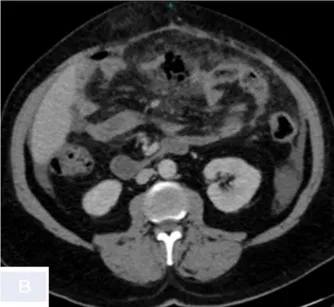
Abdominal CT scan. . (C) Axial CT image demonstrated a pneumoperitoneum and significant fat stranding surrounding a jujenal segment of small bowel, which shoes gas locules at its wall representing the site of perforation.
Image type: radiology (ct)